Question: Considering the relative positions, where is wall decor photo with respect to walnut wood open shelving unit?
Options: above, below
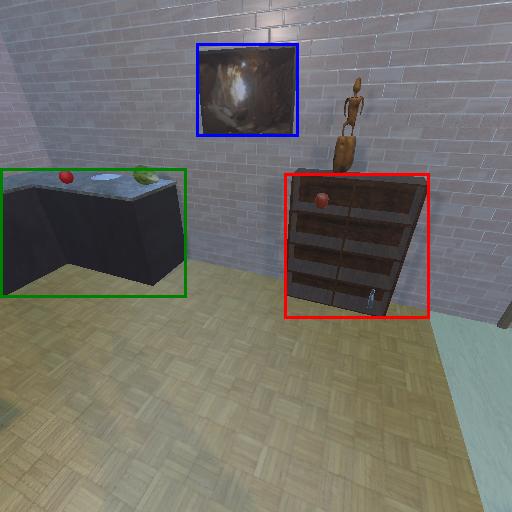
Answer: above